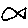
Label: fish